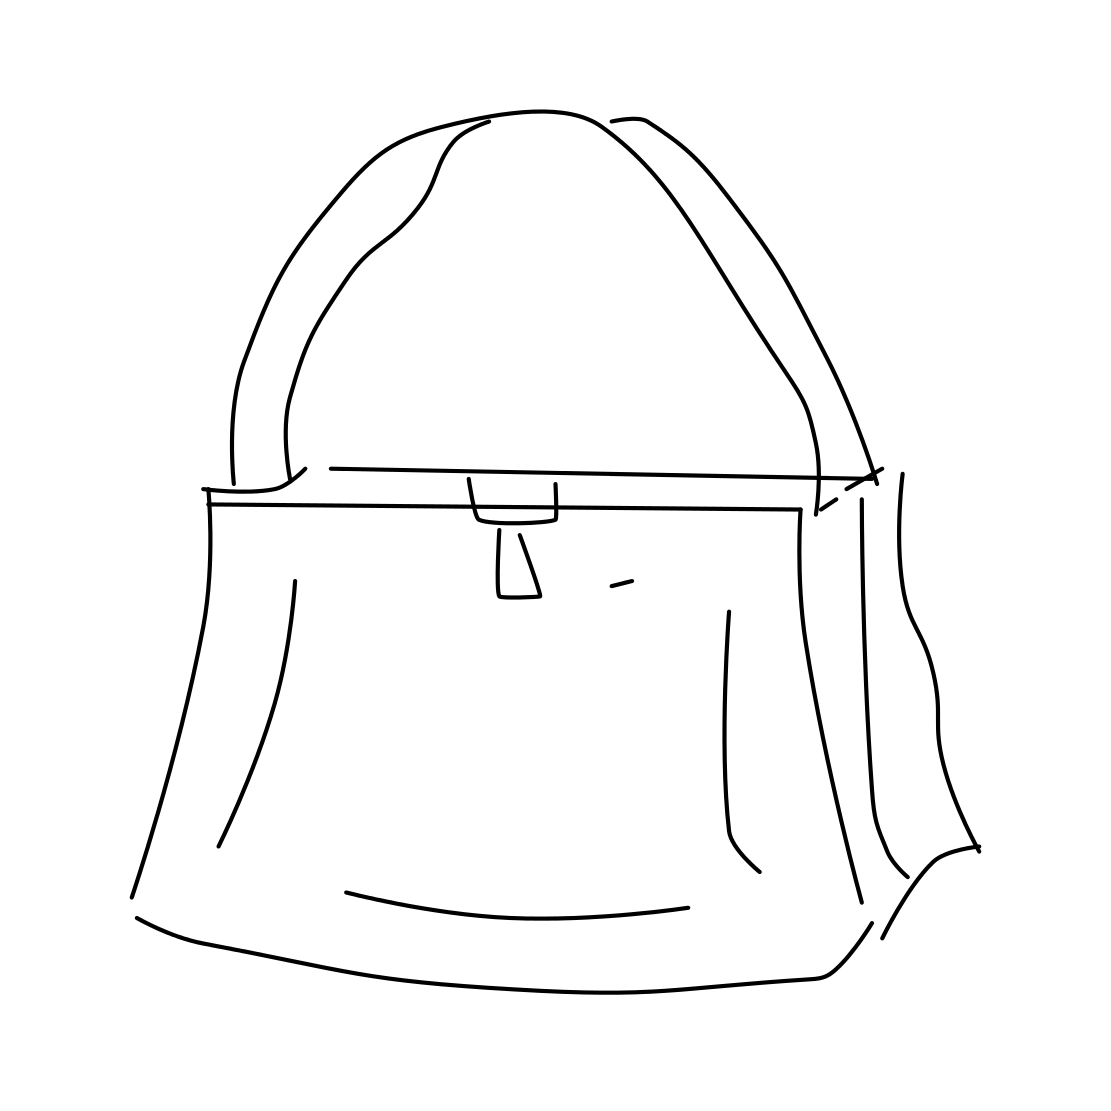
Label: purse